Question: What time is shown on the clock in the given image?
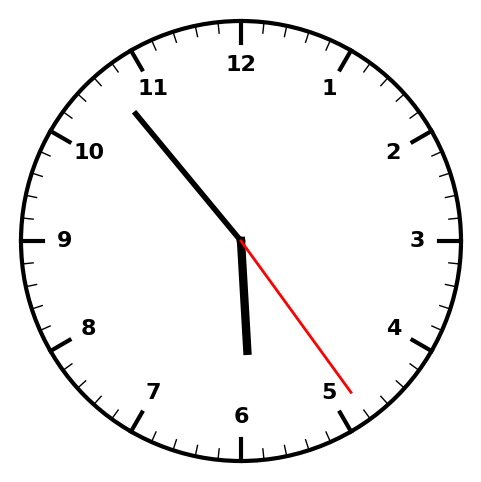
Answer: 05:53:24